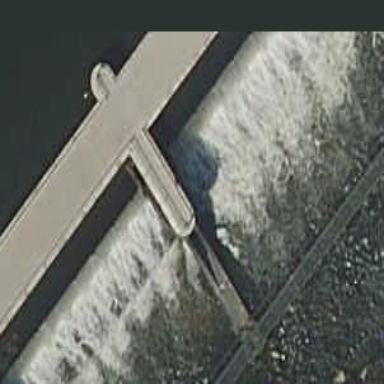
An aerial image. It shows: Weir along the waterway.